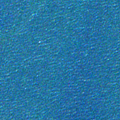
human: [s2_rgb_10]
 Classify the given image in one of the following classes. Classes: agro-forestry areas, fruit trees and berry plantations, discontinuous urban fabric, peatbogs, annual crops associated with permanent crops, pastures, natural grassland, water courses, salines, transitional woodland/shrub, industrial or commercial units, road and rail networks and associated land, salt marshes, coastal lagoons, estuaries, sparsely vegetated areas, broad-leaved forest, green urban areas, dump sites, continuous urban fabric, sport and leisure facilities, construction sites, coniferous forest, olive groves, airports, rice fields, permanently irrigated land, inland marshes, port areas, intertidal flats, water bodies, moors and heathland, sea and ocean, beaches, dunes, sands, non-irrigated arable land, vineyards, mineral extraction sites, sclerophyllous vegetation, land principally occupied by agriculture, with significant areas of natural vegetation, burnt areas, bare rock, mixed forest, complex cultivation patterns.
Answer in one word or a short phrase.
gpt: sea and ocean